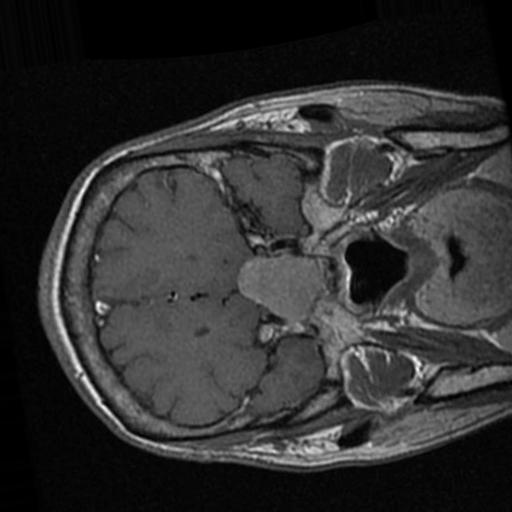
Label: brain_tumor